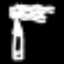
Label: pencil